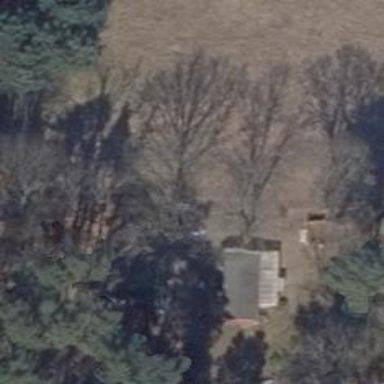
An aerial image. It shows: Driveway made of ground surface.